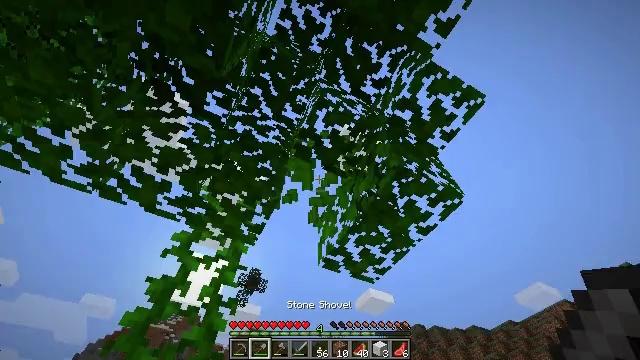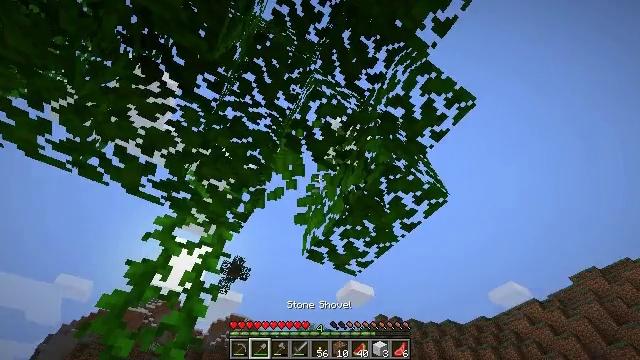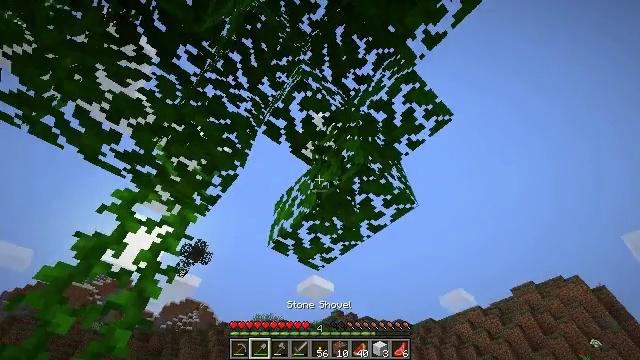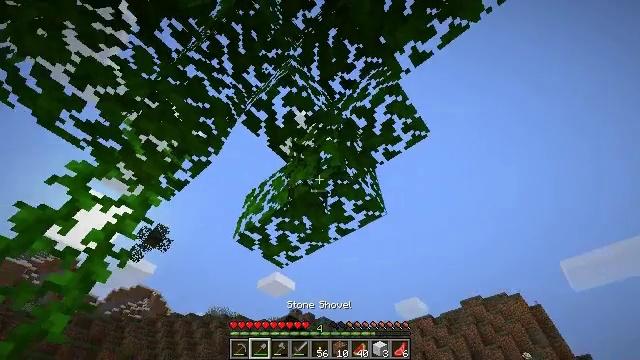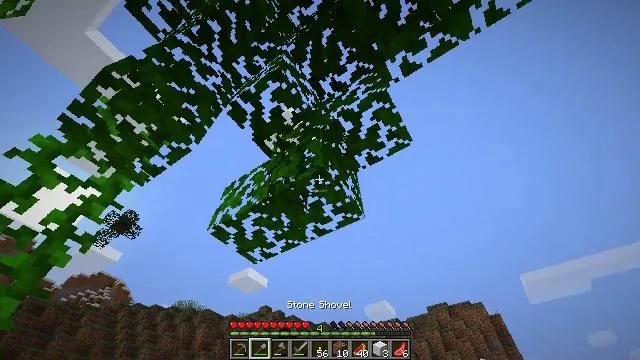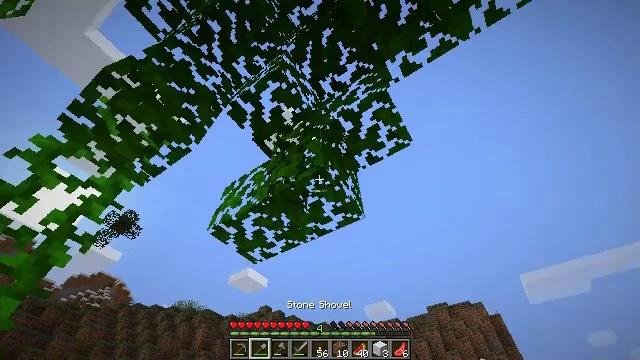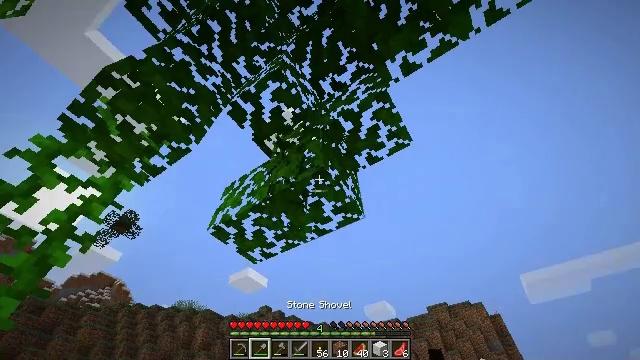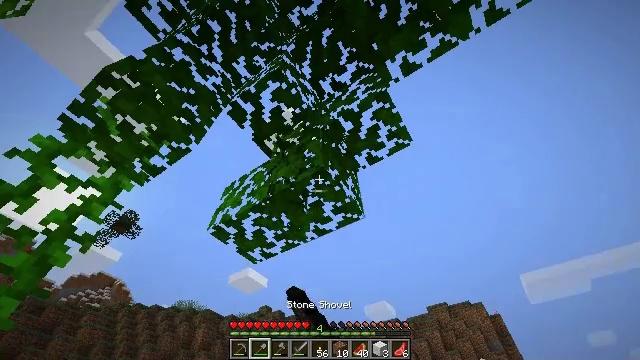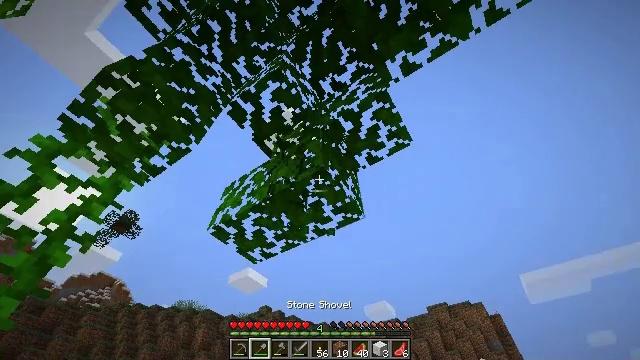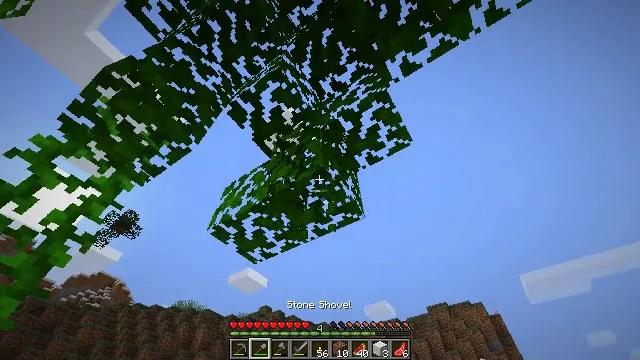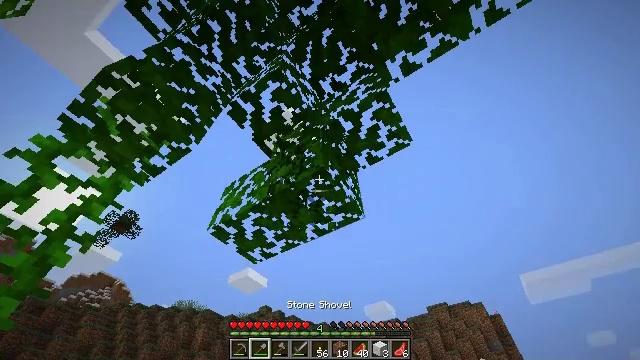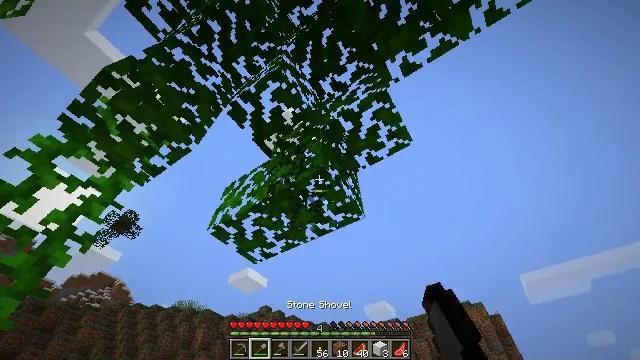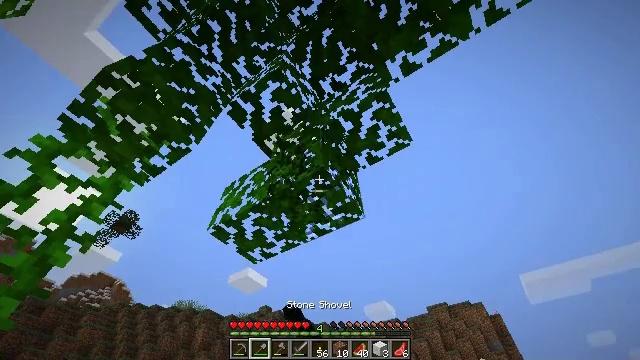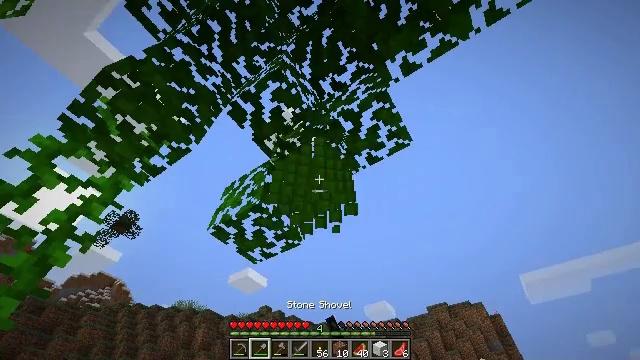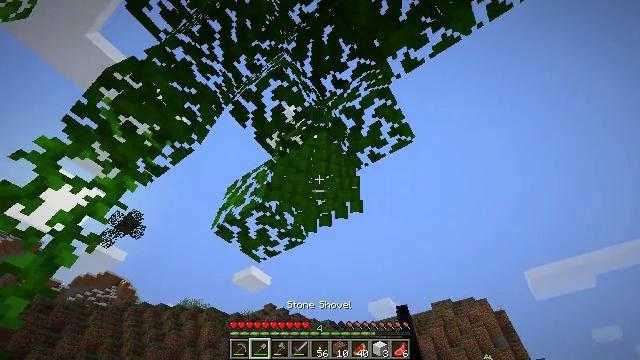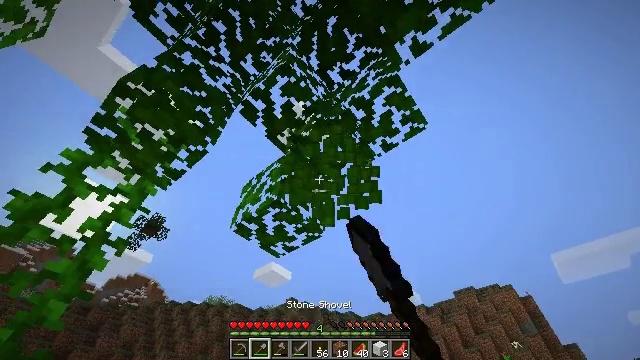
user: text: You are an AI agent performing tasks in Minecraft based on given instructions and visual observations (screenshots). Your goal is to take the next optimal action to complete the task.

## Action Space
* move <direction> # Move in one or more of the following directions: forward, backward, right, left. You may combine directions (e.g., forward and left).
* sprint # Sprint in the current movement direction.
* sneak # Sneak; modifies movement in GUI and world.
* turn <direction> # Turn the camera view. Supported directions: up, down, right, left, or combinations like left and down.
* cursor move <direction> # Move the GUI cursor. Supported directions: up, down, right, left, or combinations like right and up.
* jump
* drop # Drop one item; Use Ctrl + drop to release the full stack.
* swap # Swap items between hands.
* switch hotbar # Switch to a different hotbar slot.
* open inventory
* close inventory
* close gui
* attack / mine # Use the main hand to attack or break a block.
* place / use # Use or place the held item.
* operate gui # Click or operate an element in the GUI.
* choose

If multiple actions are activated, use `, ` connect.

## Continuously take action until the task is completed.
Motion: motion action
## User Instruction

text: Gather jungle leaves from the tree.
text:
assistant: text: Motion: turn right and down, attack / mine, switch to hotbar 2
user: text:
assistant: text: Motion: turn right and down, attack / mine, switch to hotbar 2
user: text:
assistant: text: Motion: turn right, attack / mine
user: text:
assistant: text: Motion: turn right, attack / mine
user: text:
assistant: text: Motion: attack / mine
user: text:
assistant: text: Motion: attack / mine
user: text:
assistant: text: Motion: attack / mine
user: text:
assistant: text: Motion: attack / mine
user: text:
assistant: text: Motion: attack / mine
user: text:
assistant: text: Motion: attack / mine
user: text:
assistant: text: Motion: attack / mine
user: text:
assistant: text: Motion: attack / mine
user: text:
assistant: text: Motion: attack / mine
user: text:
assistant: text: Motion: attack / mine
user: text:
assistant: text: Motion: turn left and down, attack / mine
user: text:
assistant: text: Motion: turn left and down, attack / mine
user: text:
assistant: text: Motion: turn left, attack / mine
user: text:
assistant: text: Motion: attack / mine, switch to hotbar 4